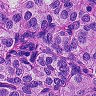
Metastatic tissue present: yes